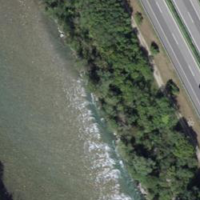
EUNIS habitat code: 57
Species observed at this site:
Diospyros lotus
Lilium bulbiferum